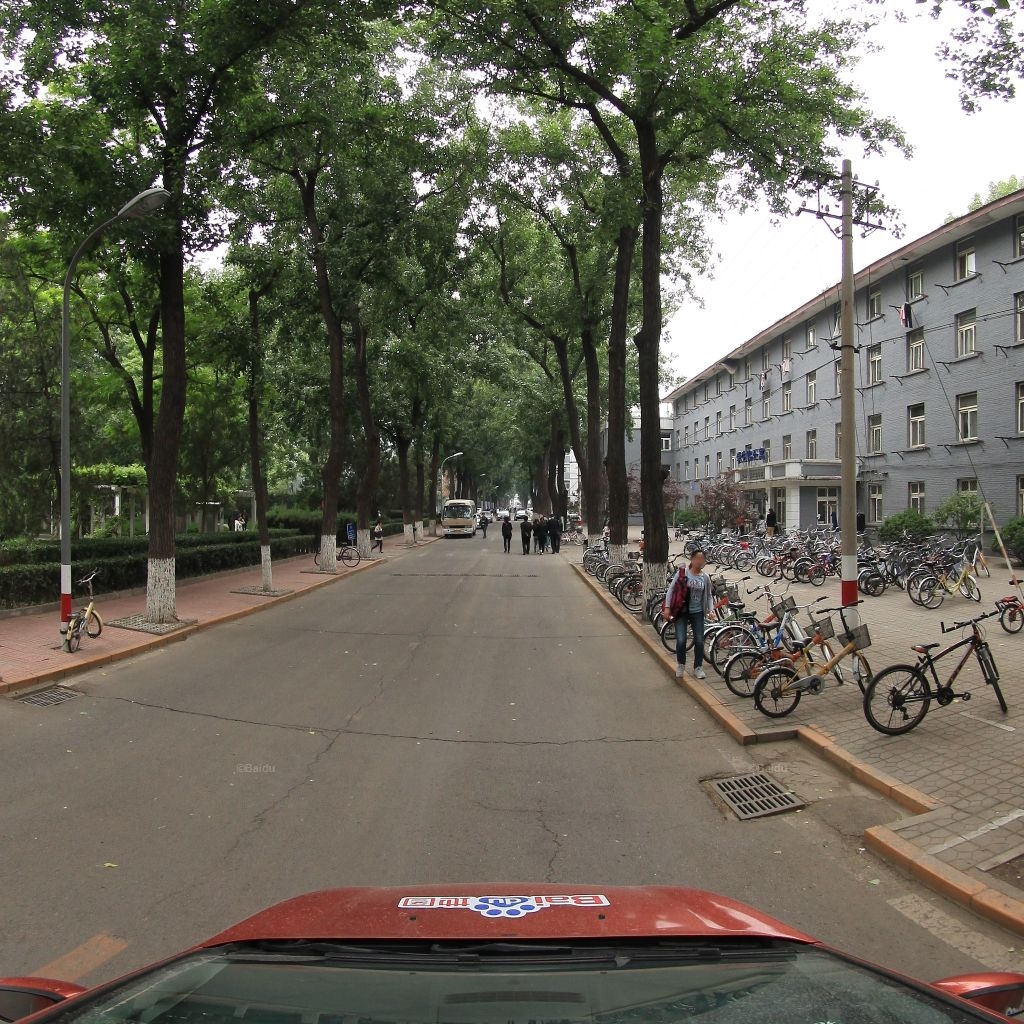
Region: Haidian
Road damage annotations: transverse crack, transverse crack, longitudinal crack, longitudinal crack